Interaction volume radius: 5 \u00c5
Interaction volume height: 10 \u00c5
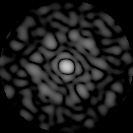
Disorder parameter: 0.8324